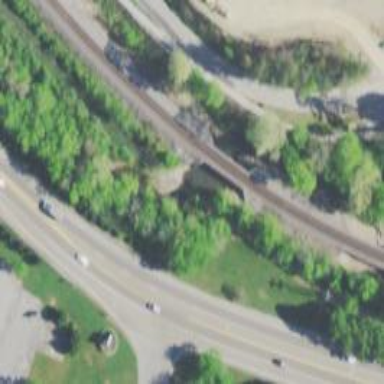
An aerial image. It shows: Bridge over railway line.